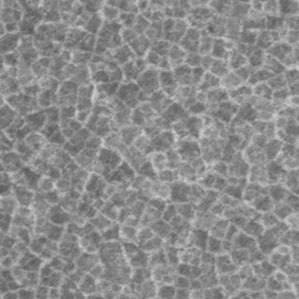
Label: frost